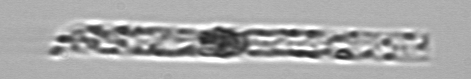
Label: Dactyliosolen_blavyanus